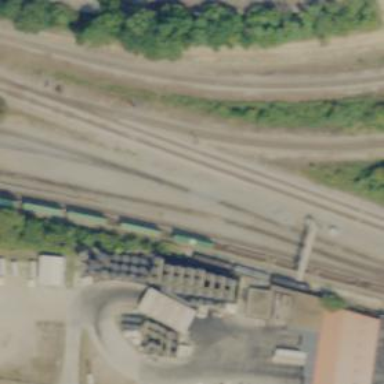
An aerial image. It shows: Railway signal.